Interaction volume radius: 5 \u00c5
Interaction volume height: 10 \u00c5
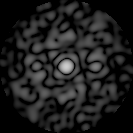
Disorder parameter: 0.9033